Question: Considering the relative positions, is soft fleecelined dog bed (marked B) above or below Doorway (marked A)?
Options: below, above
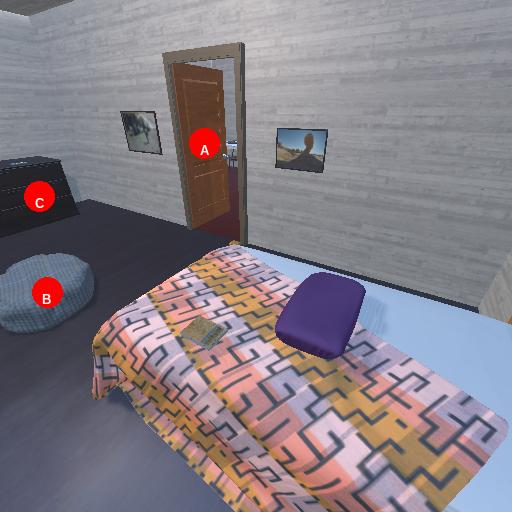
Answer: below